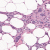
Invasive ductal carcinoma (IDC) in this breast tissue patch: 0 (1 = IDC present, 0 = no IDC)